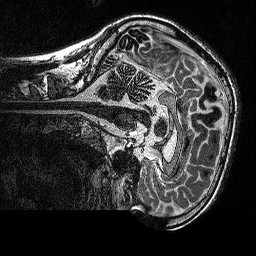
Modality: MP2RAGE
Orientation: sagittal
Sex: male
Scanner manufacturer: siemens
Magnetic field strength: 3 T
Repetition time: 5 s
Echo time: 0.00292 s